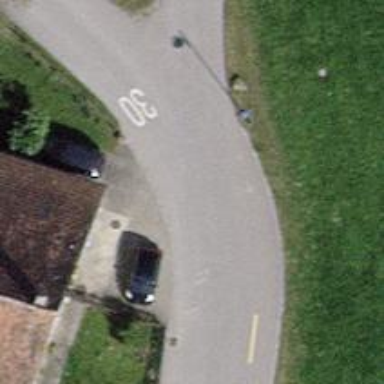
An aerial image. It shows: Smoothly paved residential road.